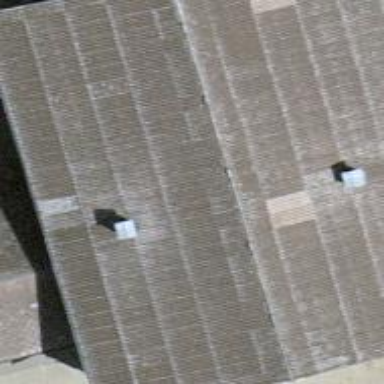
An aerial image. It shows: Gabled roof on farm auxiliary building.